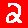
Digit: 2